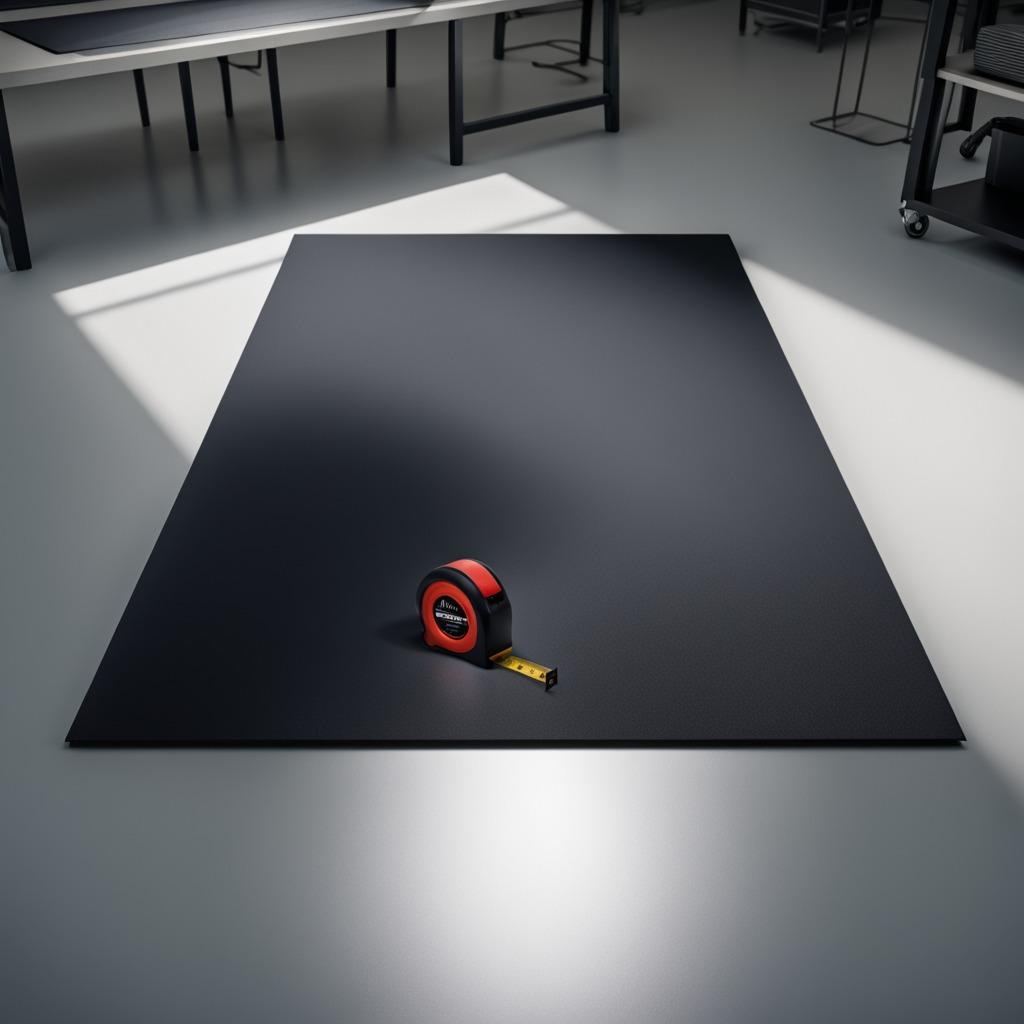
A measuring tape is lying on a clean granite tabletop covered with a black rubber mat inside a workshop under bright overhead lighting crisp shadows high clarity worn but beneath the mat